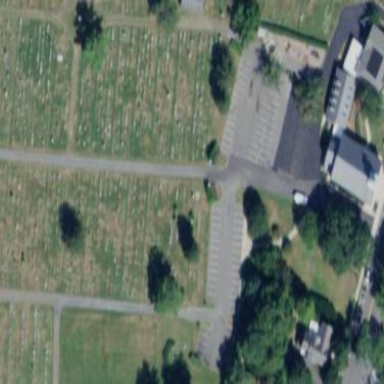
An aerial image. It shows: Cemetery.